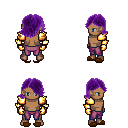
a pixel art fantasy rpg character, male body template, human, dark skin, gold arm armor, magenta pants, purple swoop hairstyle, gold gloves, brown slippers, four views (front, back, left, right), 2x2 character sprite sheet, small pixel art, hard edges, no anti-aliasing